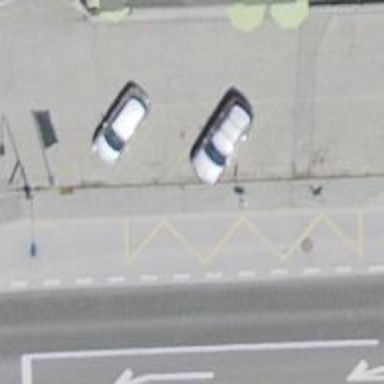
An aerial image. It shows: Bus stop with platform for public transport.